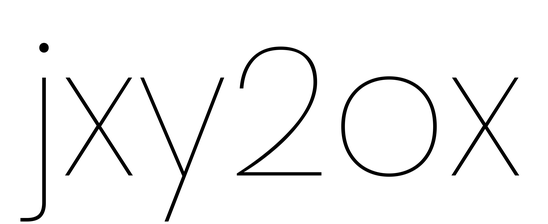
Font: Poppins-Thin